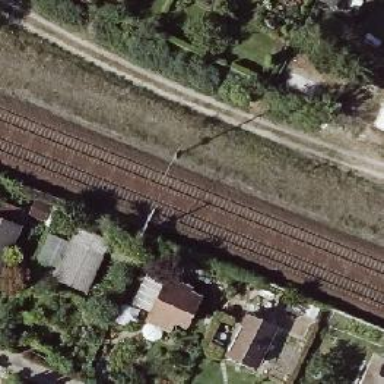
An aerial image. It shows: Railway with electrified contact lines.